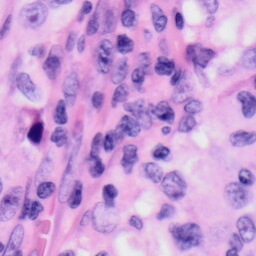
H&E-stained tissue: Skin